Question: I went through this <URL> tablet, No devices are found.

Any suggestion?
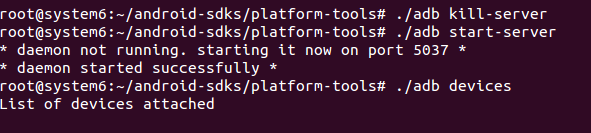
Answer: I had requested to the manufacturer of 'AZPEN' tablet regarding this issue, they told that, there is 'no such facility available' in Azpen tablet. Sorry for the late answer.